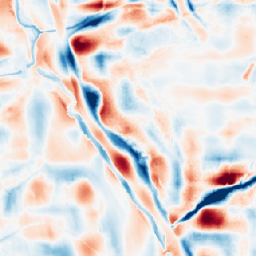
Category: wavelet
Decomposition family: wavelet_dwt
Decomposition parameters: wavelet: coif2
level: 5
Upsampling method: area
Upsampling parameters: scale: 4
Upsampling scale: 4